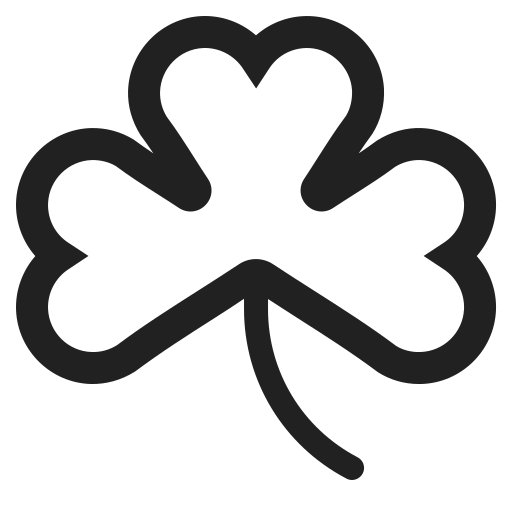
shamrock high contrast